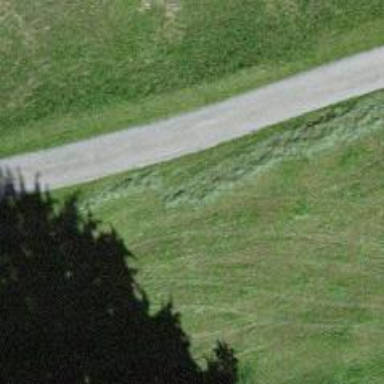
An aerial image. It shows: Well-maintained track road with grade 1 tracktype.